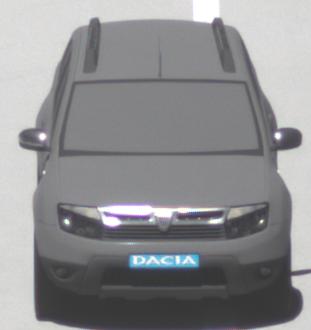
Make: Dacia
Model: Duster dCi 110 FAP
Detailed model: Duster (I)
Model produced from: 2010/06
Model produced until: 2013/11
Doors: 5
Color: gray
Road condition: dry road
Daytime: midday
Contrast: high contrast